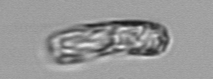
Label: Guinardia_striata